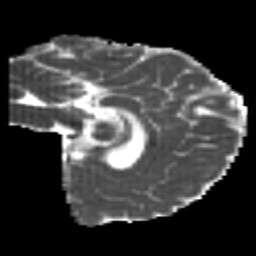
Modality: MD
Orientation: sagittal
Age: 24
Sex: female
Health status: healthy
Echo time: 0.074 s